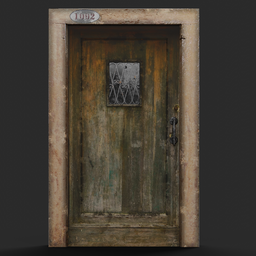
Label: architecture